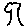
Label: tree